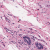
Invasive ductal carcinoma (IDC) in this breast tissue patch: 0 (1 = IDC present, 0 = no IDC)